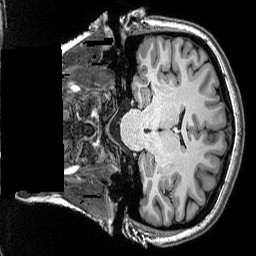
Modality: T1w
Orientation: coronal
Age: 35
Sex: female